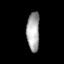
Tissue: skin
Cell type: Epithelial cells
Senescence score: 0.286
Nuclear area (px): 492
Mean DAPI intensity: 166.215